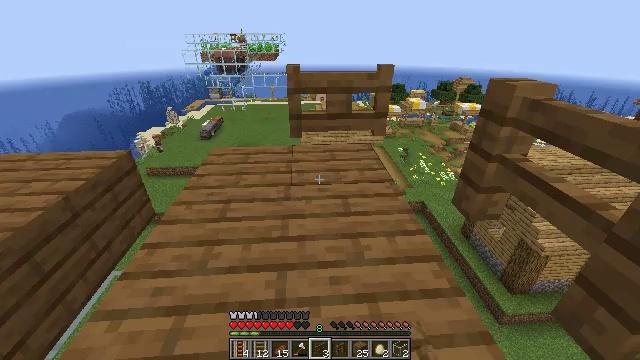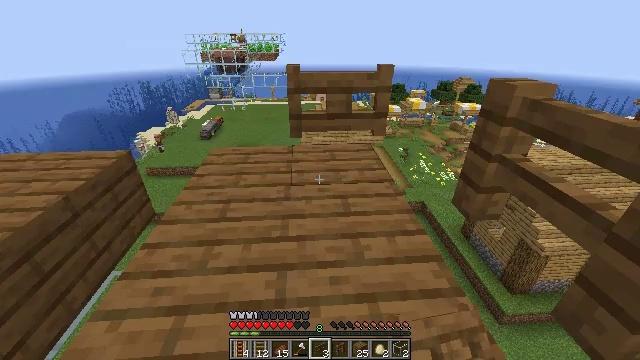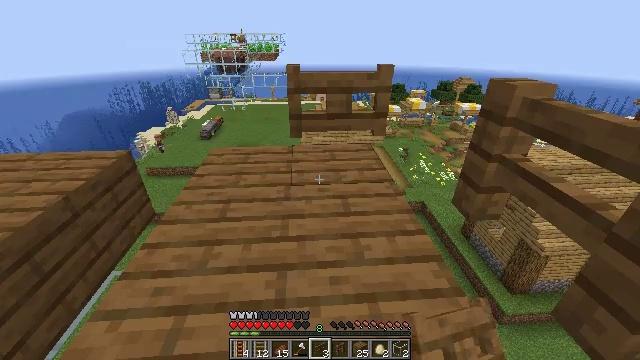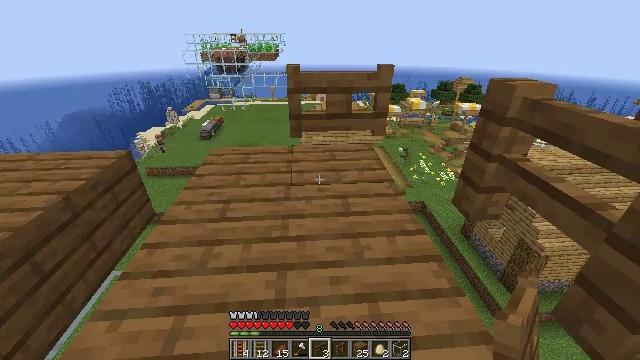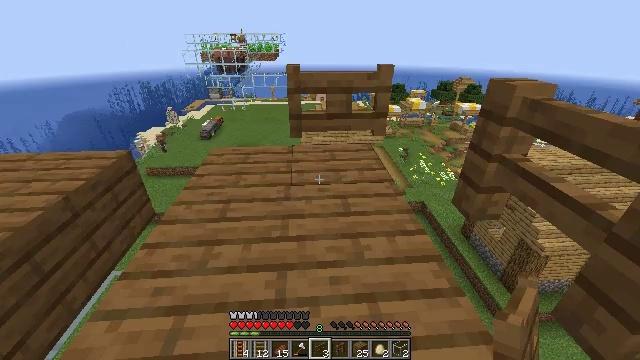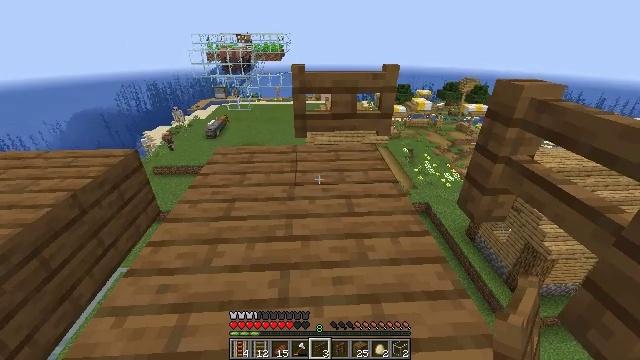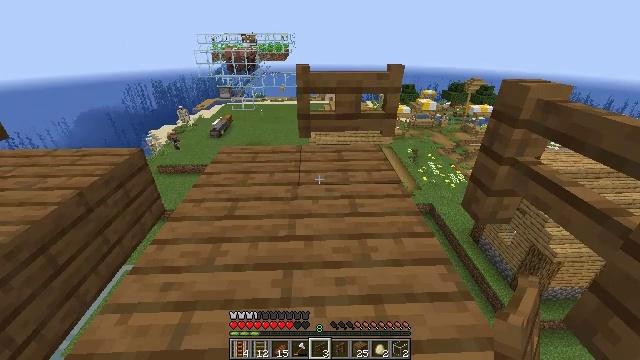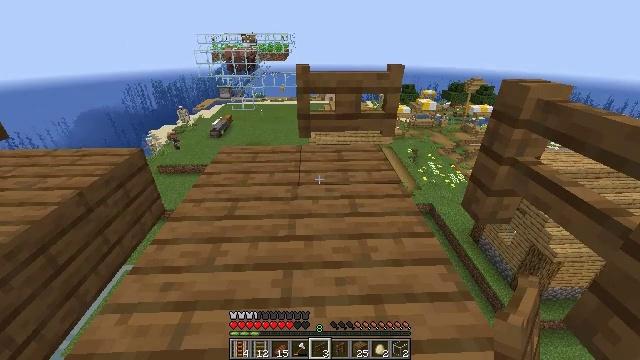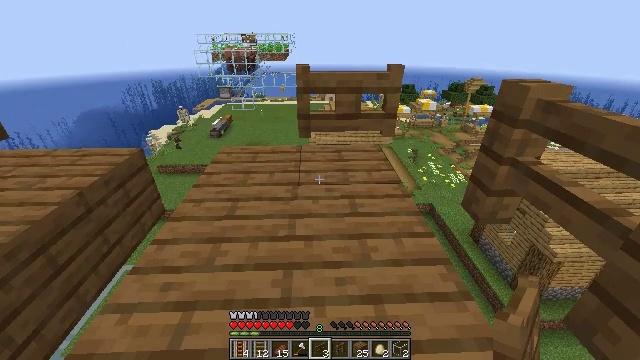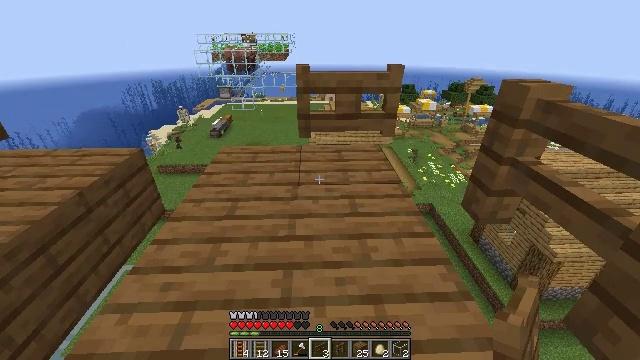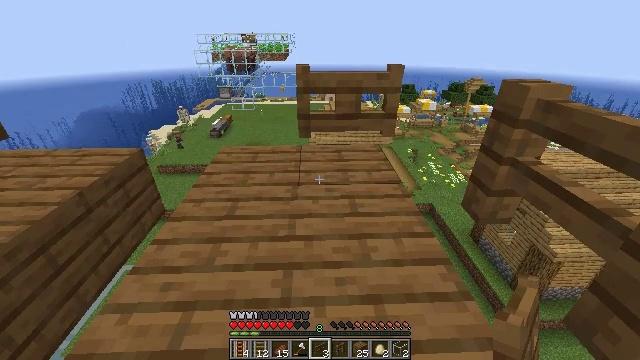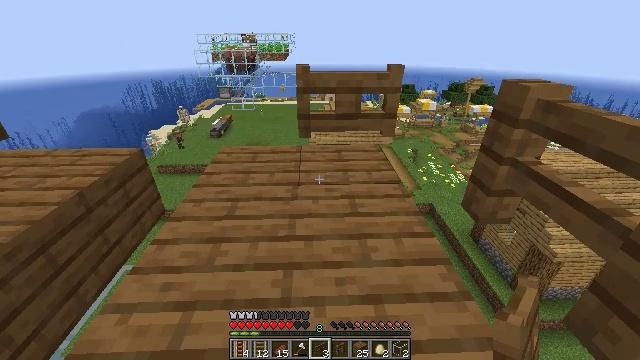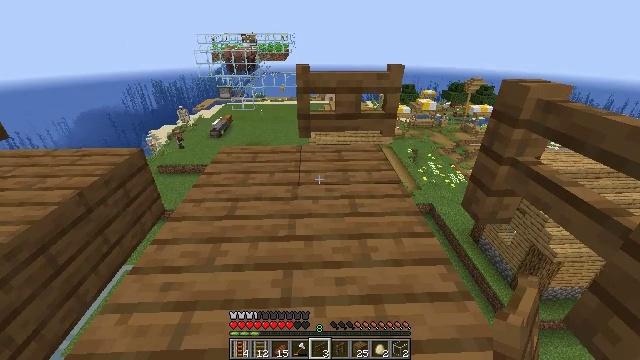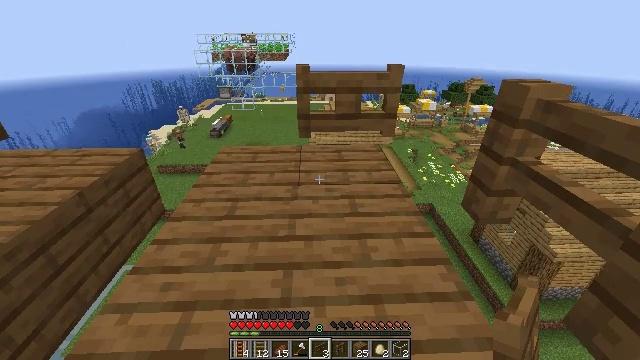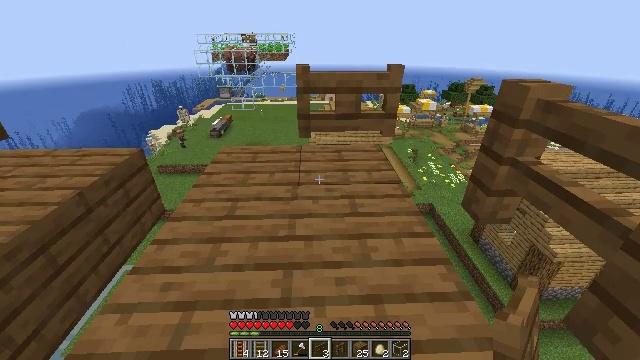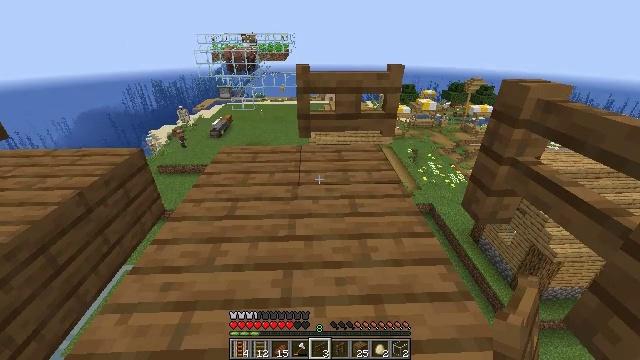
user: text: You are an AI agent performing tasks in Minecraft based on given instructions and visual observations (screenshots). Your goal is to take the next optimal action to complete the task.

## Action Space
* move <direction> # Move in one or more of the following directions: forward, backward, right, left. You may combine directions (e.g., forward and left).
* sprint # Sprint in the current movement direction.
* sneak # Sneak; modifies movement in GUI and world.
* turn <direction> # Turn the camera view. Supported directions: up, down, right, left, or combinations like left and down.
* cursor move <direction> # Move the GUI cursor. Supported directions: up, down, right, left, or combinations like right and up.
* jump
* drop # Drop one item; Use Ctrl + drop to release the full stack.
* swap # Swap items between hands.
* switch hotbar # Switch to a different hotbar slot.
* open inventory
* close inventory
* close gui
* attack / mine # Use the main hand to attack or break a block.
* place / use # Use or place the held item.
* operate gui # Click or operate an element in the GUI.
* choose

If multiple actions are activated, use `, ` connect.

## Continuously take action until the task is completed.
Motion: motion action
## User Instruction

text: Break the spruce fence to collect it.
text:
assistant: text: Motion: sneak
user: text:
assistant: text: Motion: sneak
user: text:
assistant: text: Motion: sneak
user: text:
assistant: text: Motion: sneak
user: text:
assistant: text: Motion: sneak, turn left
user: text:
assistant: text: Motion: sneak
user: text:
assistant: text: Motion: sneak
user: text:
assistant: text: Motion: sneak
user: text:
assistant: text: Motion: sneak
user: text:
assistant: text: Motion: sneak
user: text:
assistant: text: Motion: sneak
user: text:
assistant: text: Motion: sneak
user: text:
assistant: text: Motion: sneak
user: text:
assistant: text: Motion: sneak
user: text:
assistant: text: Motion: sneak
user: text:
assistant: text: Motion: sneak
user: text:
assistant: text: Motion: sneak
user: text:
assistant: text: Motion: sneak
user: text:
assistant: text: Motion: sneak
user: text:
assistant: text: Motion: sneak
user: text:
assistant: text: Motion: sneak
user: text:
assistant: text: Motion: sneak
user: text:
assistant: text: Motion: sneak
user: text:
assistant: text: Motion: sneak
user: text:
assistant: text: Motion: sneak
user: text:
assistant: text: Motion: sneak
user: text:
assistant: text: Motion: sneak, turn left
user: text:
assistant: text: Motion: sneak
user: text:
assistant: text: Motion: sneak, turn left
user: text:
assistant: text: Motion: sneak, turn left and down